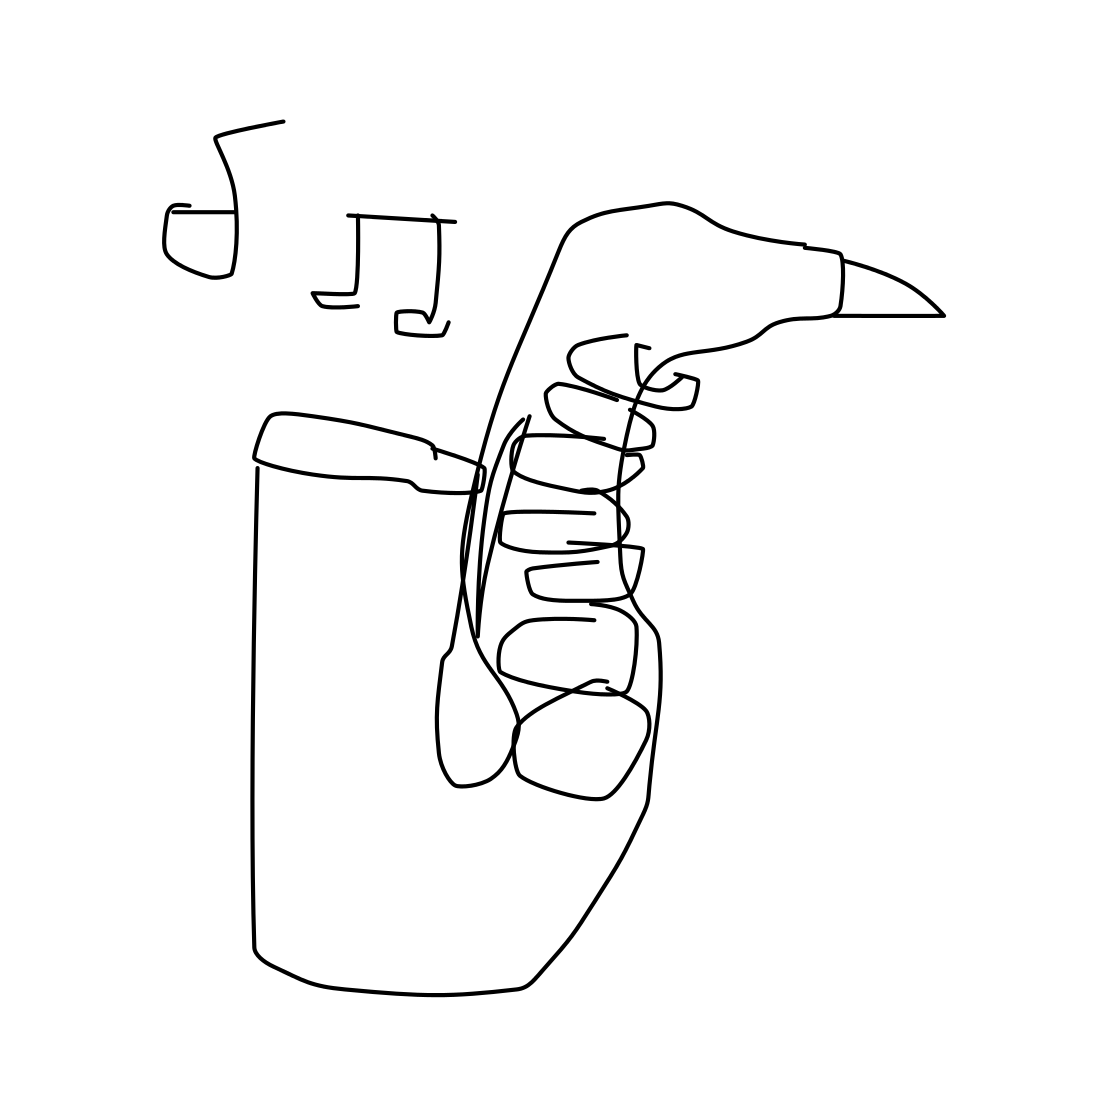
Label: saxophone